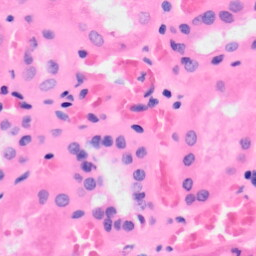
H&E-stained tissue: Kidney